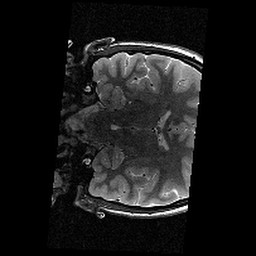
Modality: T2w
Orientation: coronal
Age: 12
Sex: female
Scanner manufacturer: siemens
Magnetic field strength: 3 T
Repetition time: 9.23 s
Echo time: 0.067 s